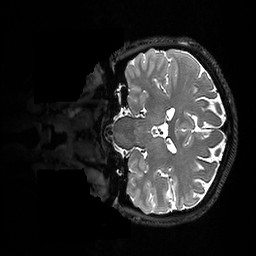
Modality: T2w
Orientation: coronal
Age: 23
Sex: female
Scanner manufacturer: ge
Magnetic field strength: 3 T
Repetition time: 3.202 s
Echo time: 0.06636 s